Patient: sex M, age 63
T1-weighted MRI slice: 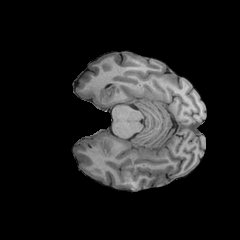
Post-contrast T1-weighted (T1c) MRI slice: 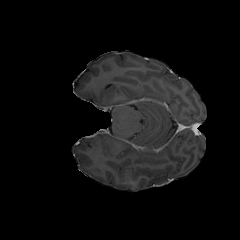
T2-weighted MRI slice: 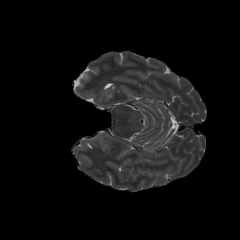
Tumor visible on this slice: no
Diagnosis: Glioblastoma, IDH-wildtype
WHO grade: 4